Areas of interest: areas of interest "Xiamen City Library"
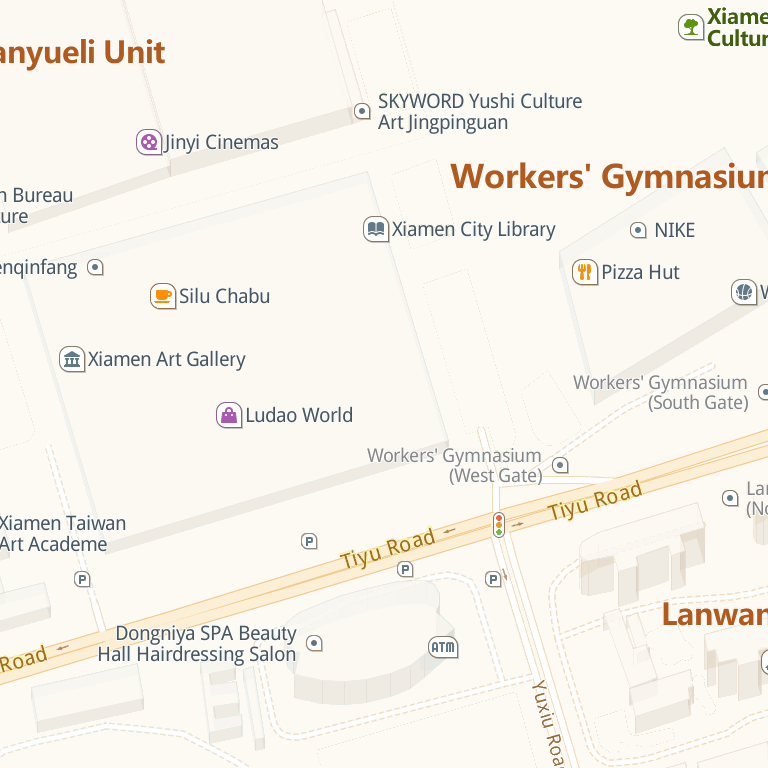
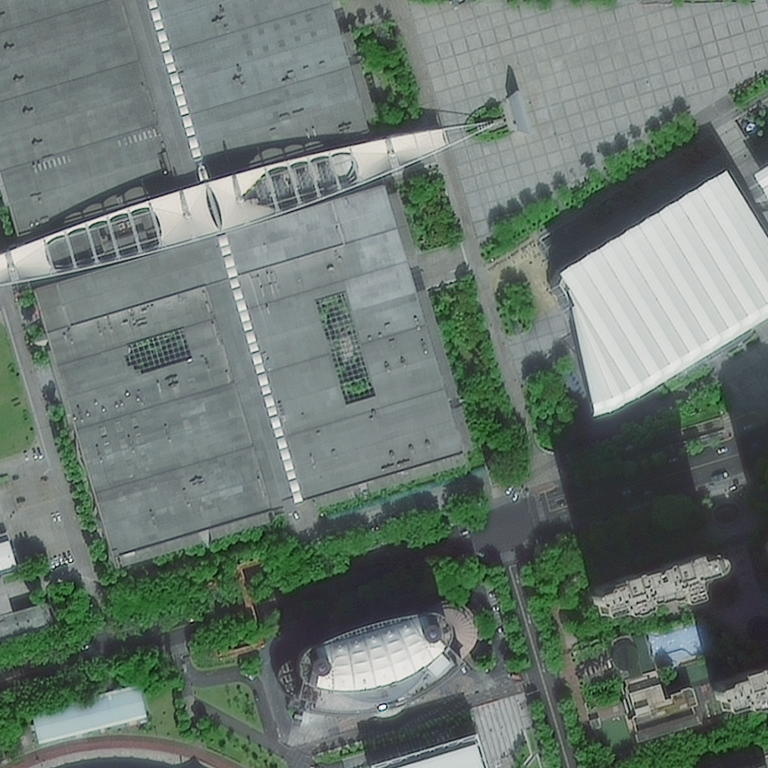